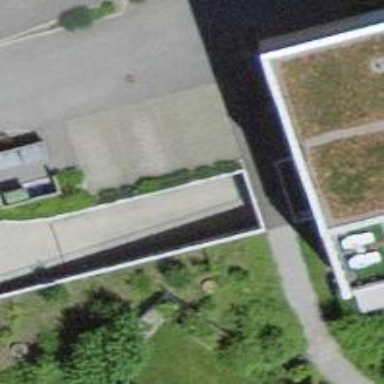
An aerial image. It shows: Parking entrance.